Question: We are seeing the following error when trying to perform a command-line 'svn merge' with Subversion 1.6.9 under 32 bit Windows XP.
> Out of memory - terminating application.This application has requested the Runtime to terminate it in an unusual way.
Please contact the application's support team for more information.
Inspecting Windows task manager around this time reveals the following memory usage

The peak memory usage of the 'svn.exe' process is in excess of 1.8GB.
As an aside, we get the same result when trying to perform the merge using TortoiseSVN.
We are trying to perform the merge from the root level of our repository. The total file size (on a developer machine) of the repository is around 3GB.
This is the first time that we are attempting a root-level merge. Are we hitting an internal svn limit?
## Edit
After some trial-and-error investigation I've found that this problem seems to be caused by one specific folder in our repository. This folder contains 1,500 SQL scripts. Performing a merge on just this folder results in the same out of memory error (although it takes longer to blow up).
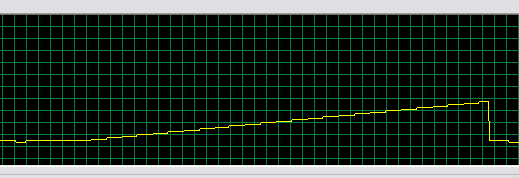
Answer: We were able to fix this issue, though we still don't understand the precise nature of the cause.
As stated in my post Edit, we tracked the issue to a single folder that contained around 1500 SQL scripts. This folder also had an 'svn:externals' of a single file.
We performed the following steps:
- 'svn:externals'- 'svn update'- 'svn update'
When we next attempted an 'svn merge' the command completed successfully.